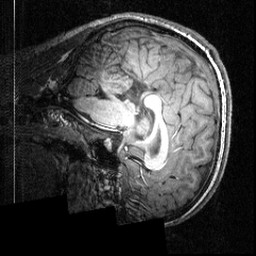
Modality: T1w
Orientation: sagittal
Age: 12
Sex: male
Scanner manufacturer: siemens
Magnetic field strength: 3.951 T
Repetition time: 1.5 s
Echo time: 0.00335 s